Field crop: maize
Growth stage: 2
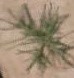
Species: salsola